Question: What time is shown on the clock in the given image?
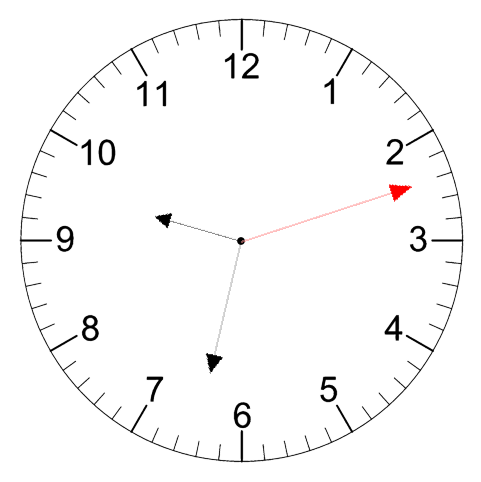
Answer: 09:32:12